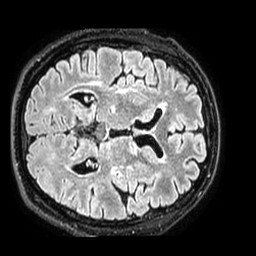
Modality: FLAIR
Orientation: axial
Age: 44
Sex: male
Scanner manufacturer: philips
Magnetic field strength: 1.5 T
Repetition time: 4.8 s
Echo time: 0.2858 s